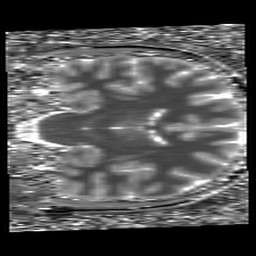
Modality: T1map
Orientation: coronal
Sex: female
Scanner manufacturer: siemens
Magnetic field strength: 3 T
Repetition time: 5 s
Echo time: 0.00355 s